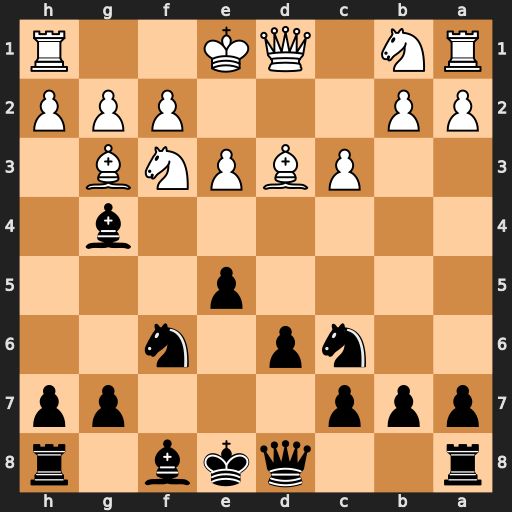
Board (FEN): r2qkb1r/ppp3pp/2np1n2/4p3/6b1/2PBPNB1/PP3PPP/RN1QK2R
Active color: b
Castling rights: KQkq
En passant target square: -
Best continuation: e4 Be2 exf3